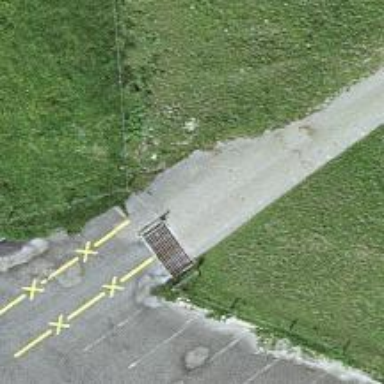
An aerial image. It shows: Cattle grid.